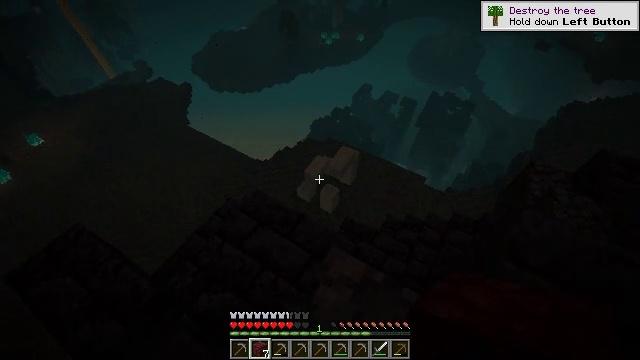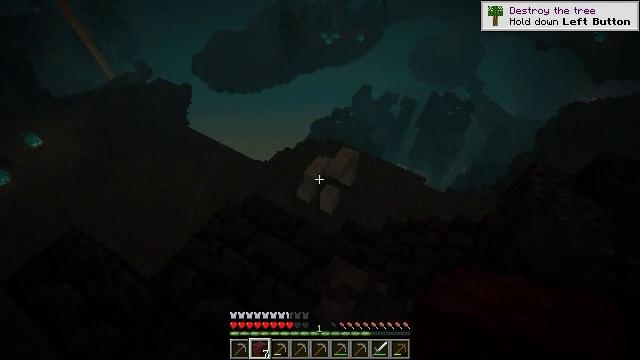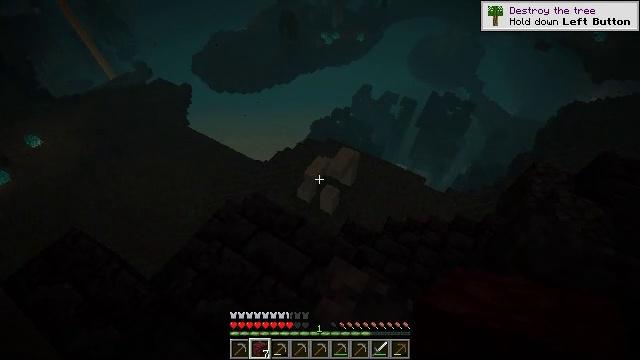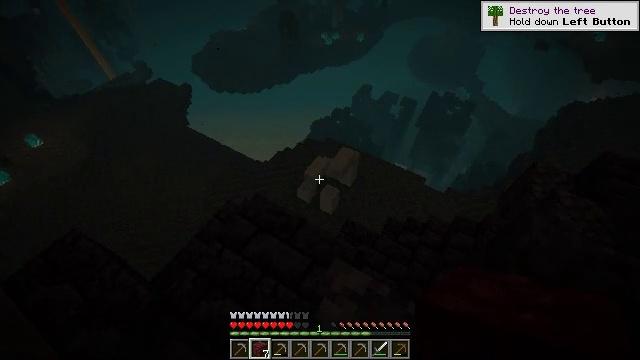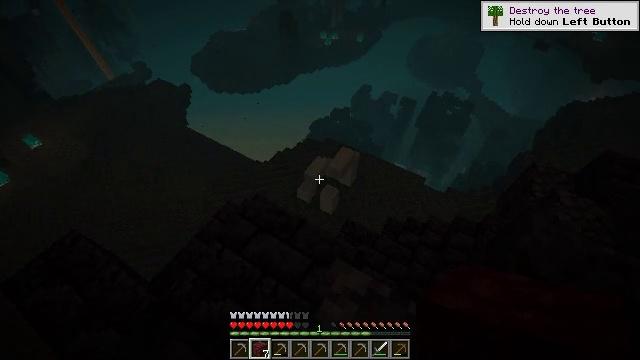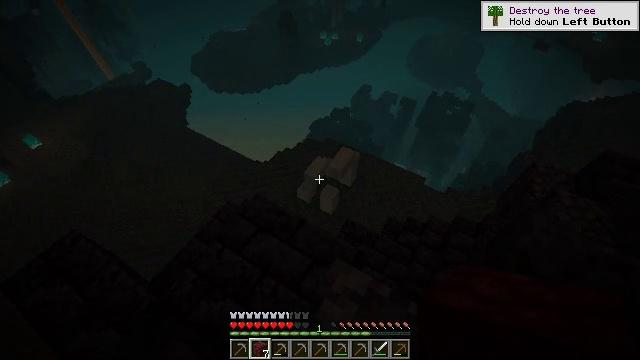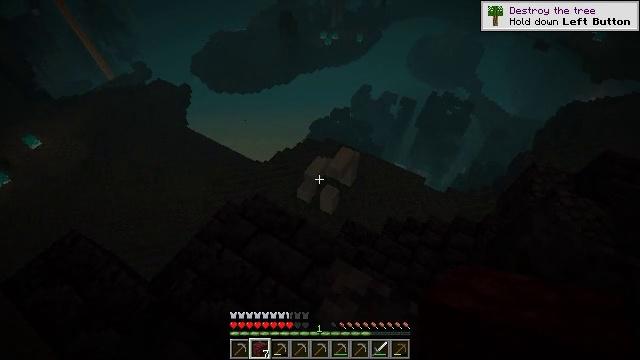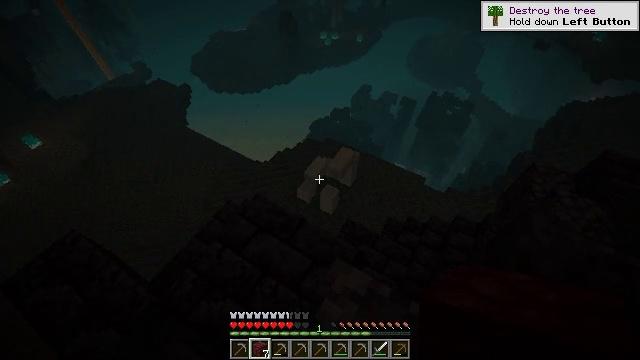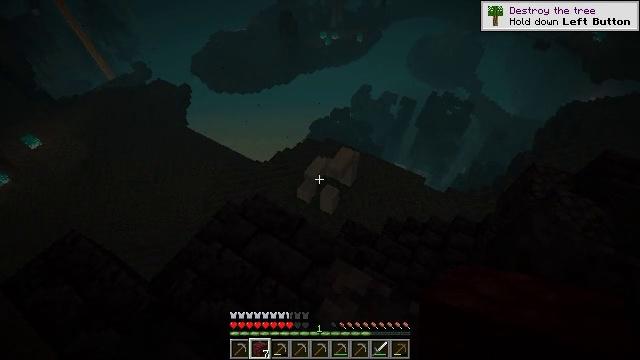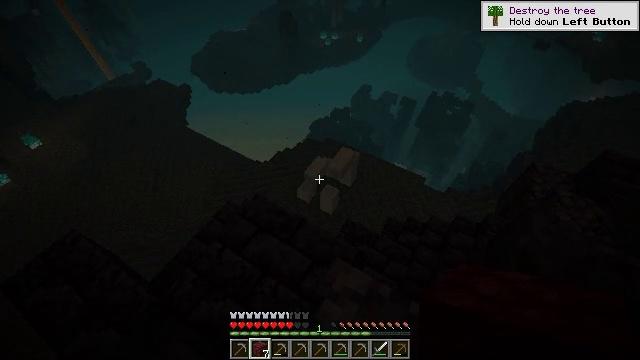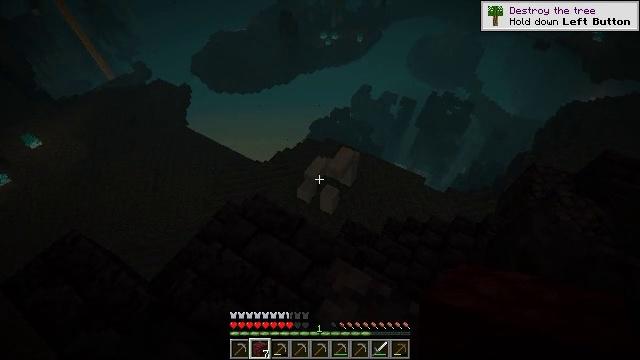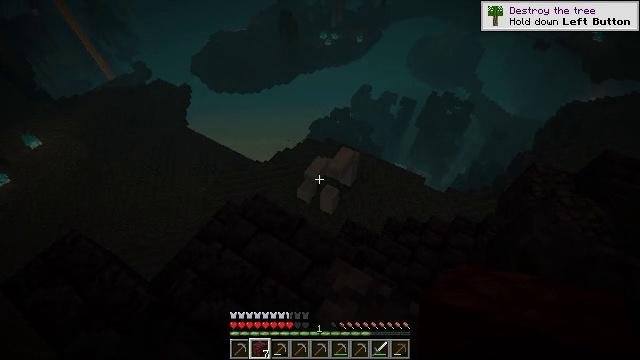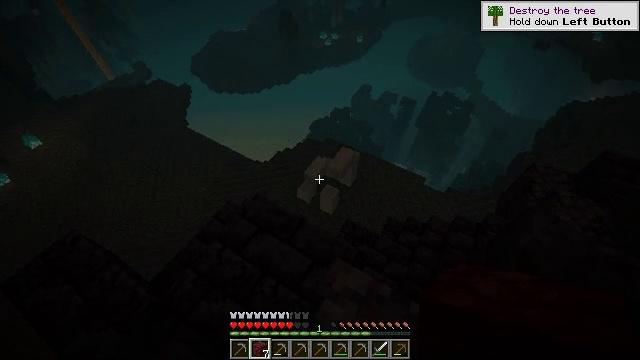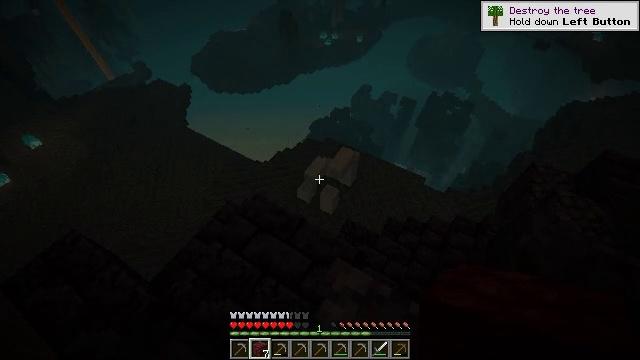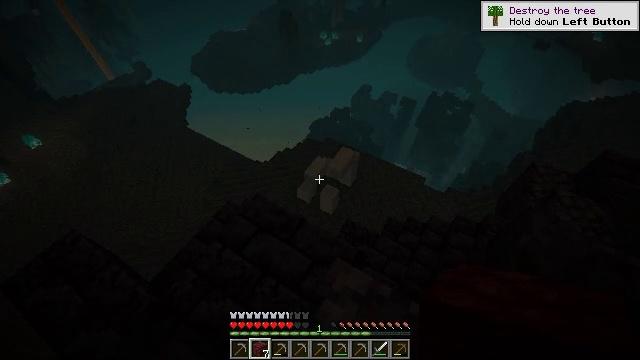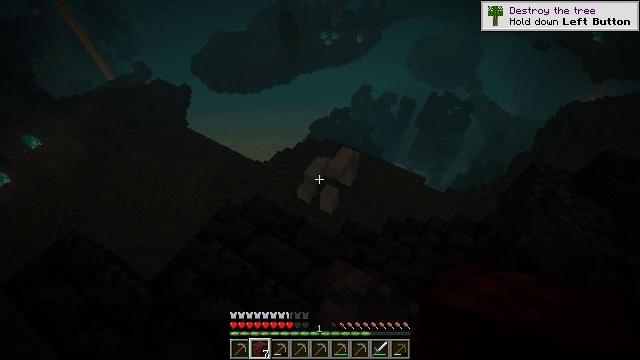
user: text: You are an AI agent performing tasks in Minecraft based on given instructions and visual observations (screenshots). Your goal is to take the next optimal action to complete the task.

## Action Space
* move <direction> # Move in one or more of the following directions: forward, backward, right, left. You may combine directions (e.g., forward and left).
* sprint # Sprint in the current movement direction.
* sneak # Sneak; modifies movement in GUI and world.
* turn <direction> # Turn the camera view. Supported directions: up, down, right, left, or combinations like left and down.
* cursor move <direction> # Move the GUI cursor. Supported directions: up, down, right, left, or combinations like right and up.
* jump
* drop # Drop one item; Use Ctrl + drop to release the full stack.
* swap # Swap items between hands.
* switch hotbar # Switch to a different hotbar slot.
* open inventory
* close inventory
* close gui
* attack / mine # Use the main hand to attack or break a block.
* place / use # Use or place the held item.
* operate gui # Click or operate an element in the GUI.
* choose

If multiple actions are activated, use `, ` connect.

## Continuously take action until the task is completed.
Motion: motion action
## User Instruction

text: Mine the basalt in the Nether.
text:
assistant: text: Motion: no_op
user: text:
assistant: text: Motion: no_op
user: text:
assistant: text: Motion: no_op
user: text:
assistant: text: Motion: no_op
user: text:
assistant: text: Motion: no_op
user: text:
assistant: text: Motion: no_op
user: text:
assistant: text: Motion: no_op
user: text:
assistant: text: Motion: no_op
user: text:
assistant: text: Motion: no_op
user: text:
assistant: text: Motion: no_op
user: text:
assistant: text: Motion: no_op
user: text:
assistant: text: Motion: no_op
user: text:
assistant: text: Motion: no_op
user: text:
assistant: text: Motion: no_op
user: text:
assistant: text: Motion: no_op
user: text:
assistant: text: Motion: no_op
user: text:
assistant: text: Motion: no_op
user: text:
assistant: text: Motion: no_op
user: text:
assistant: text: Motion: no_op
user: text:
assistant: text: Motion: no_op
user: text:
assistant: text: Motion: no_op
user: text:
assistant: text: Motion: turn right
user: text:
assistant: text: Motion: turn right and up
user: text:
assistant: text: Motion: turn right and up
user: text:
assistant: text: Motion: turn right and up
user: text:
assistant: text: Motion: turn right and up
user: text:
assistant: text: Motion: turn right and up
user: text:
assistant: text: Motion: turn left and up
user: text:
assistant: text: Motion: no_op
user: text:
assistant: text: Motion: no_op